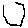
Label: hexagon